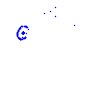
Particle: proton